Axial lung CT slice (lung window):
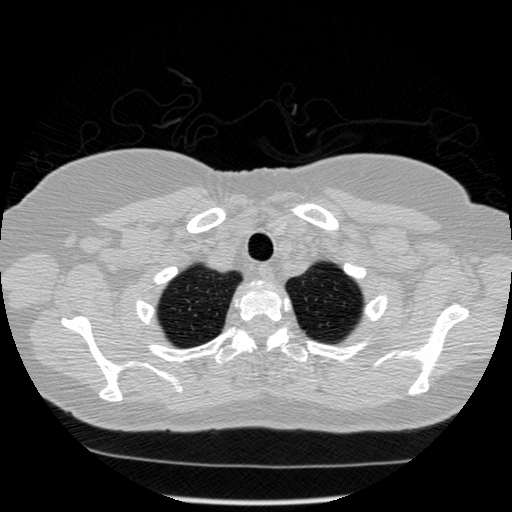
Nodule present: no